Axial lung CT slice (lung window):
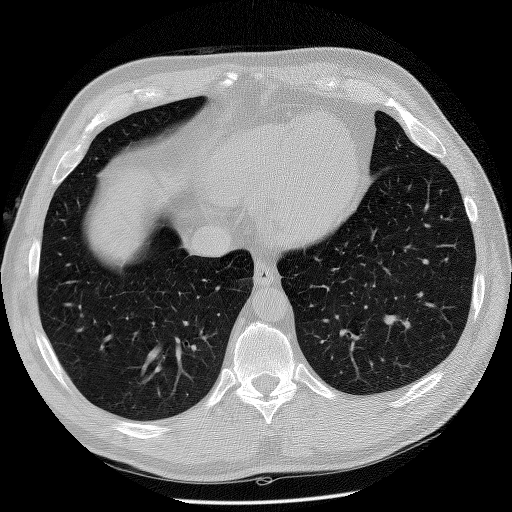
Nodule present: no